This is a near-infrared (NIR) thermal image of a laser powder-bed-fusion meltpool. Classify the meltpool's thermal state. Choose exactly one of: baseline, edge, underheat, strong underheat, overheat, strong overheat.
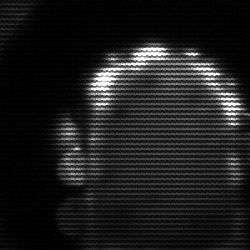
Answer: baseline